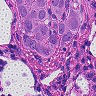
Metastatic tissue present: yes